Aerial crown-view tile of a tropical tree (Barro Colorado Island, Panama), acquired 20250124:
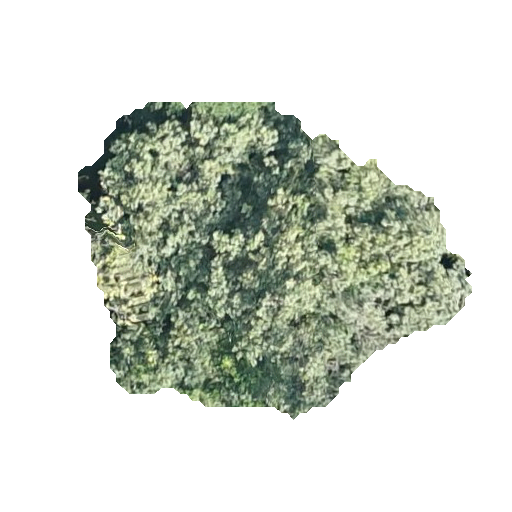
Species: Apeiba membranacea
GBIF accepted scientific name: Apeiba membranacea
Crown area: 129.706 m²